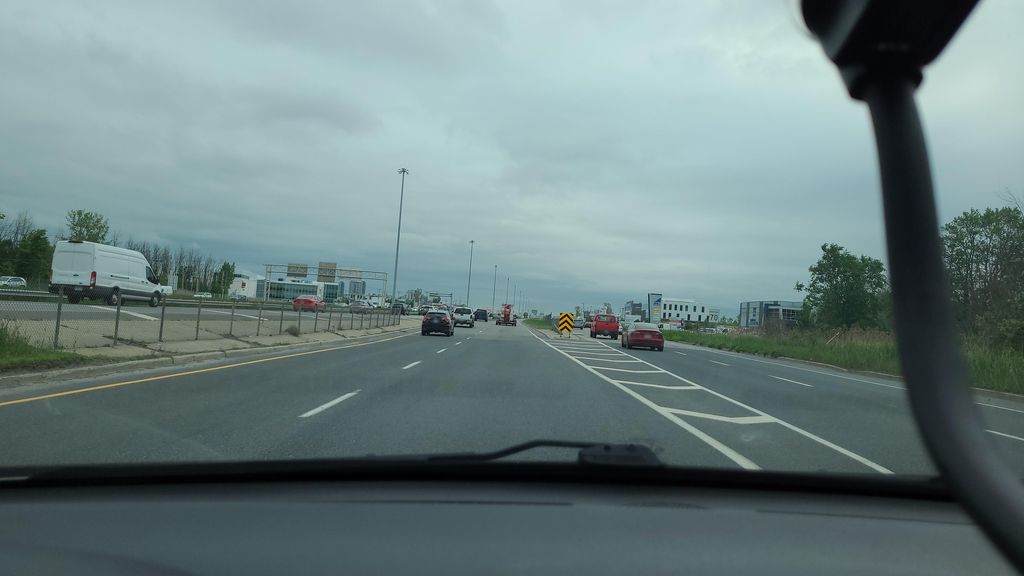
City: montreal